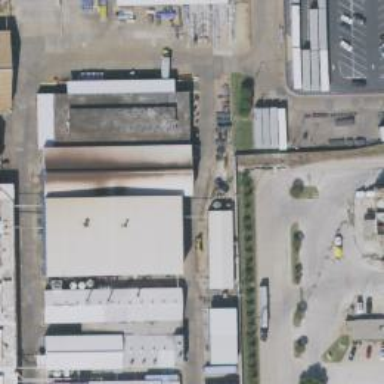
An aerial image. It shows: Industrial building.